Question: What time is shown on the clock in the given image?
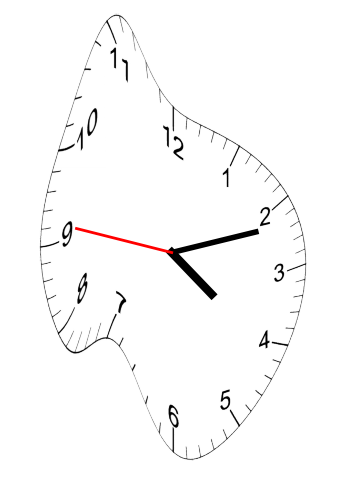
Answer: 04:11:46